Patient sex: M
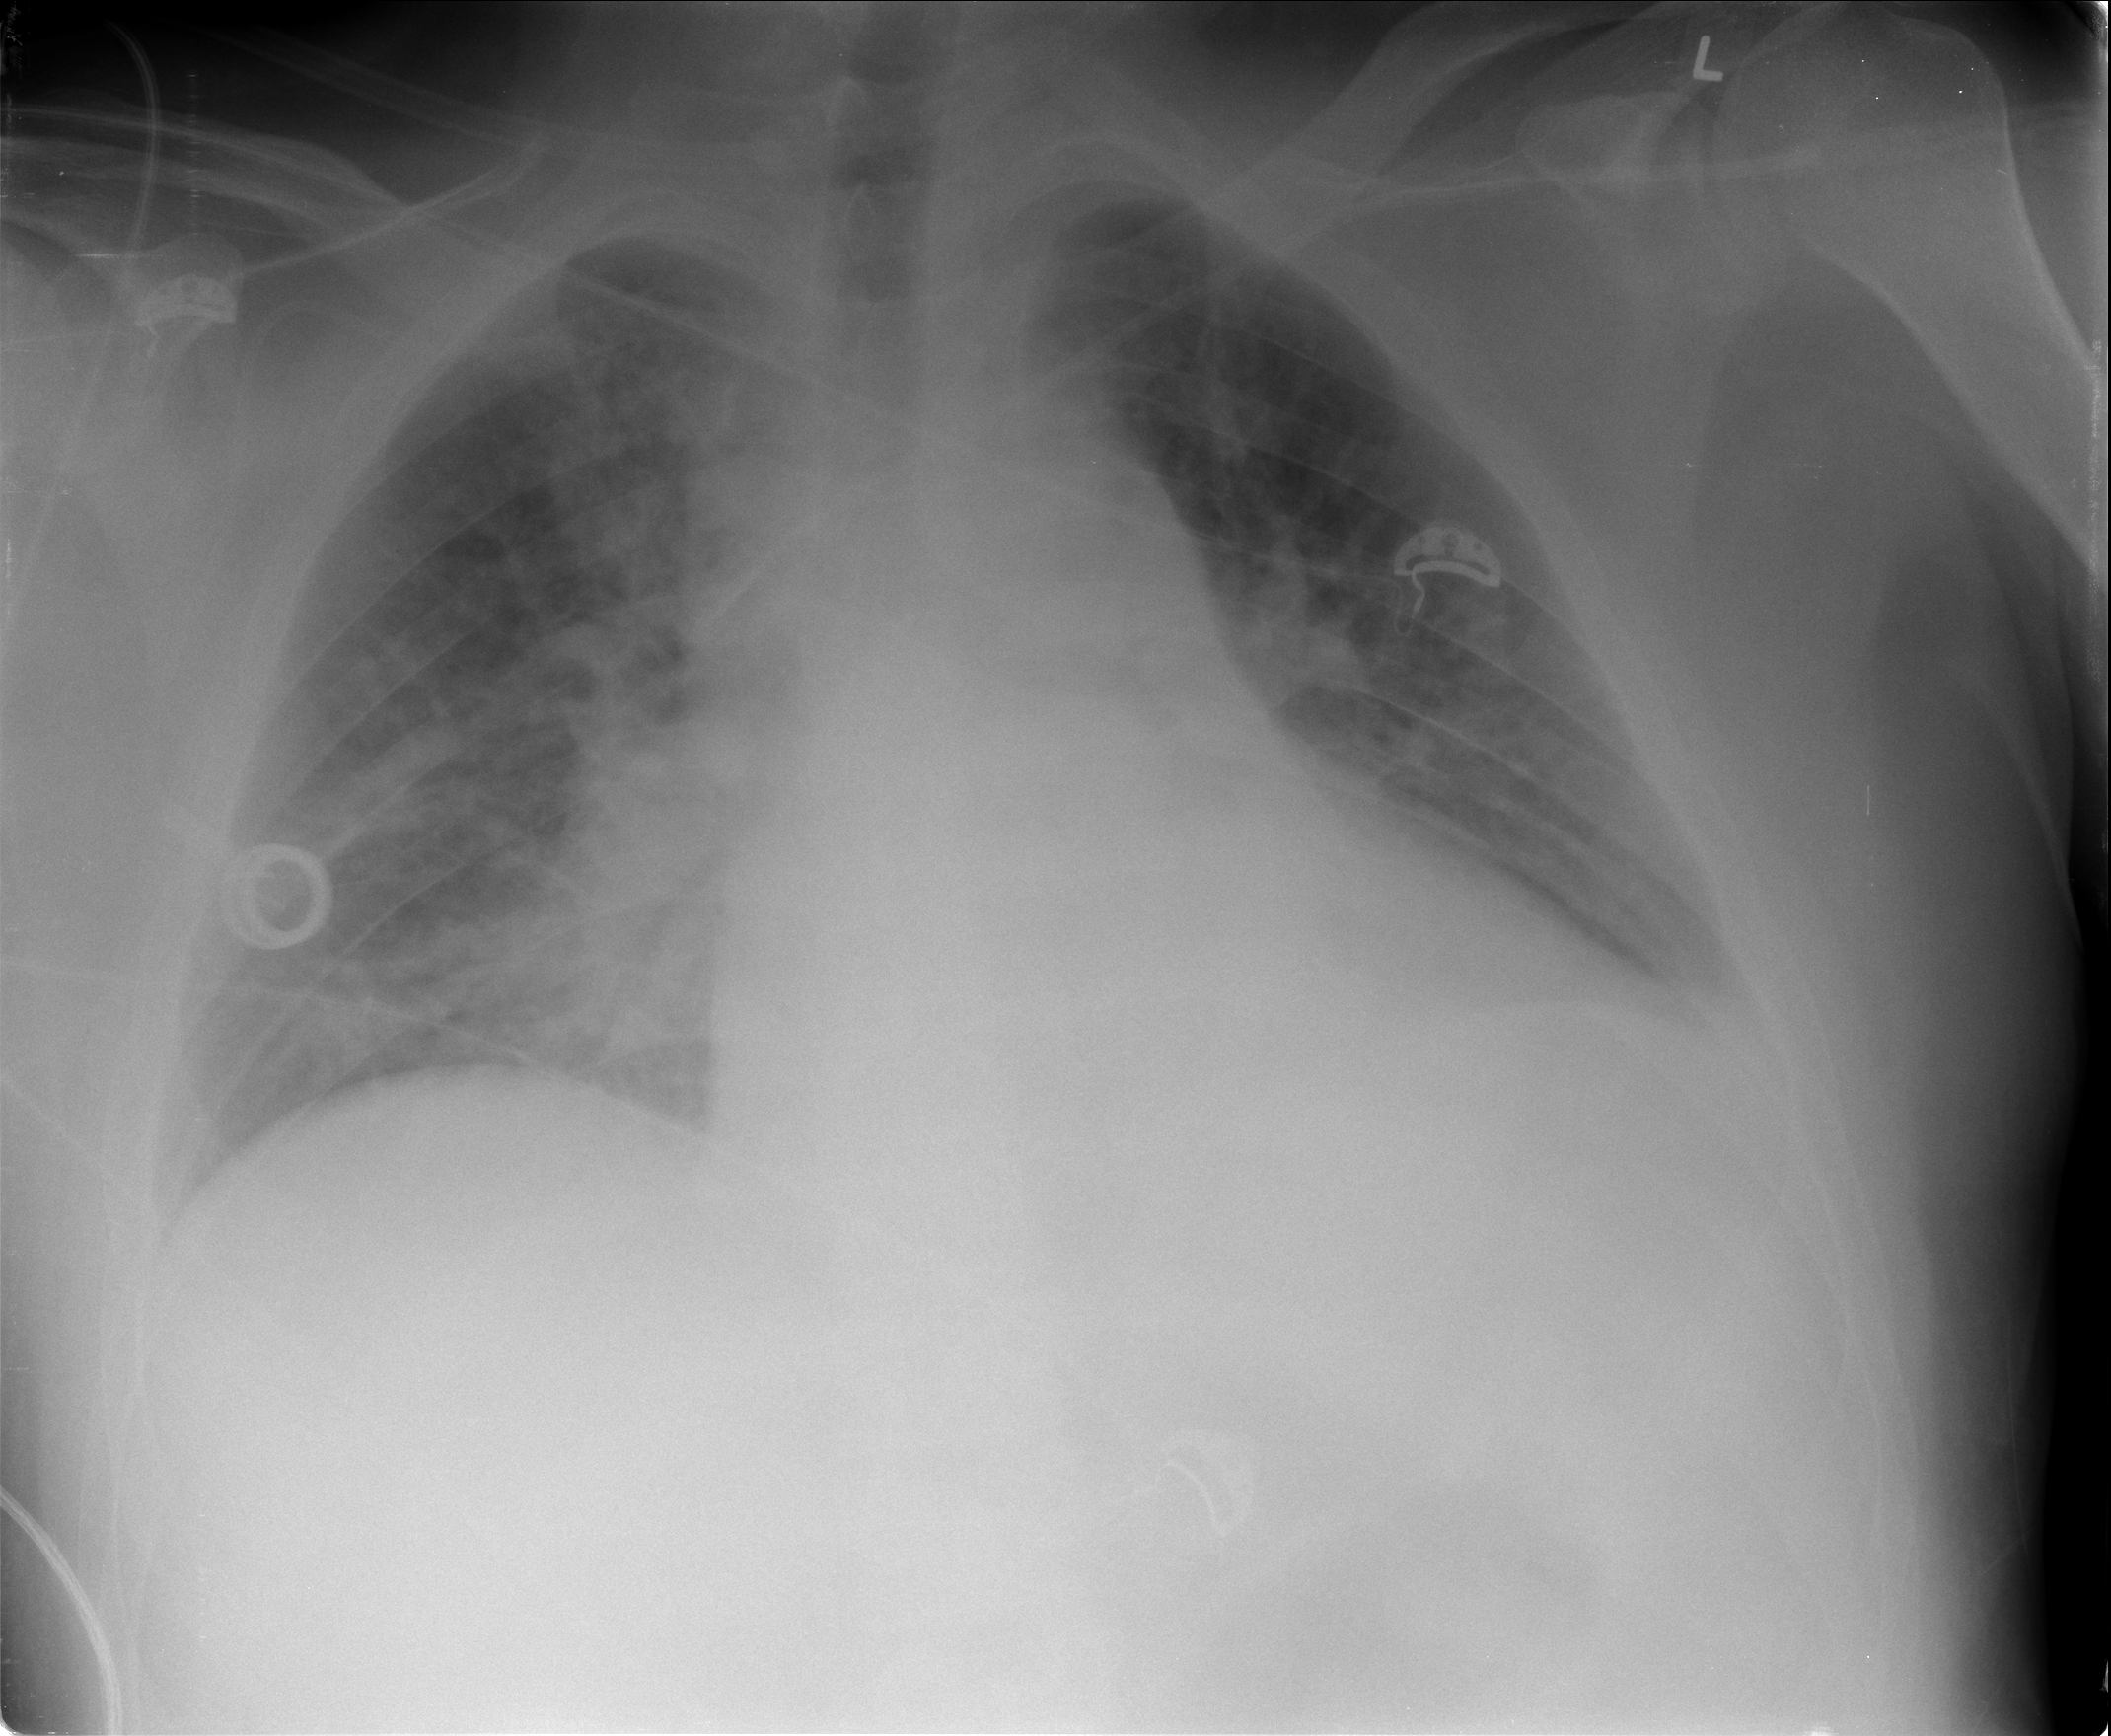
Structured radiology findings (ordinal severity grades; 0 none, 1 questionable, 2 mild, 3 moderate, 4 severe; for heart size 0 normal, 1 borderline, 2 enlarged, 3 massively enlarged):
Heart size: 1
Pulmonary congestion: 3
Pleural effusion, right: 0
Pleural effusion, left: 1
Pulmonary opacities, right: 2
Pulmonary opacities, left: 2
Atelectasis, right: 3
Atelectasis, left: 3